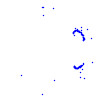
Particle: proton